九年级 · 变换几何
如图, 已知 $B C / / D E$, 则下列说法中不正确的是 ( )

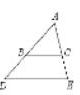
A. 两个三角形是位似图形
B. 点 $A$ 是两个三角形的位似中心
C. $A E: A D$ 是位似比
D. 点 $B$ 与点 $E$ 、点 $C$ 与点 $D$ 是对应位似点

答案: C
解析: 【详解】 $\because B C / / D E$, 且 $C D$ 与 $B E$ 相交于点 $A$,

$\therefore A$ 、两个三角形是位似图形, 正确, 不合题意;

$B$ 、点 $A$ 是两个三角形的位似中心, 正确, 不合题意;

$C 、 A E: A C$ 是位似比, 故此选项错误, 符合题意;

$D$ 、点 $B$ 与点 $E$, 点 $C$ 与点 $D$ 是对应位似点, 正确, 不合题意,

故选 $C$.